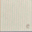
Piece: xx